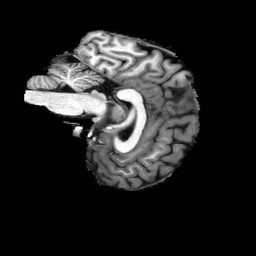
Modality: T1w
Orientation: sagittal
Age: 22
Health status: healthy
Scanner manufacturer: philips
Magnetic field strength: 3 T
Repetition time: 0.007809 s
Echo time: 0.003594 s